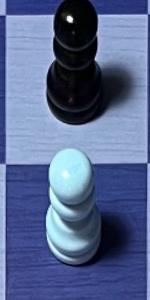
Label: Pawn_White